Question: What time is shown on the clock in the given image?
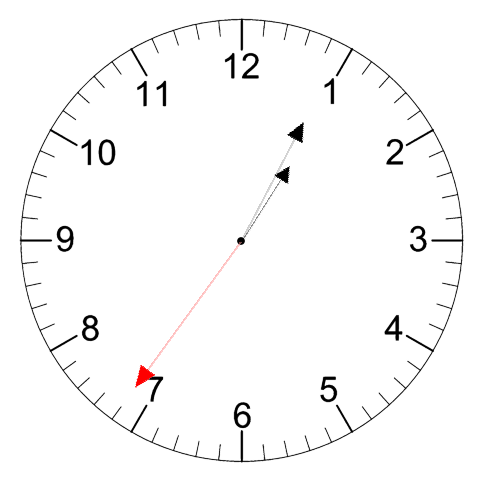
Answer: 01:04:36